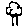
Label: tree